Field crop: maize
Growth stage: 2
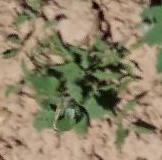
Species: atriplex